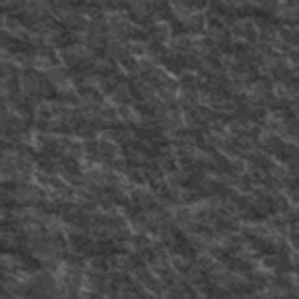
Label: frost